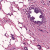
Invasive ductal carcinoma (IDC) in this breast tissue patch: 0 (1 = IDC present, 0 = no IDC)